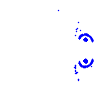
Particle: electron